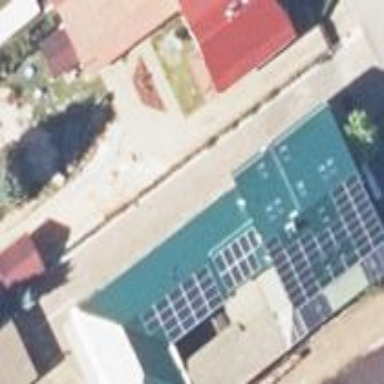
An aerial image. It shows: Guest house building.